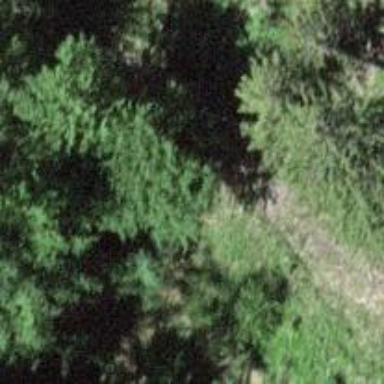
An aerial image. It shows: Unpaved path.